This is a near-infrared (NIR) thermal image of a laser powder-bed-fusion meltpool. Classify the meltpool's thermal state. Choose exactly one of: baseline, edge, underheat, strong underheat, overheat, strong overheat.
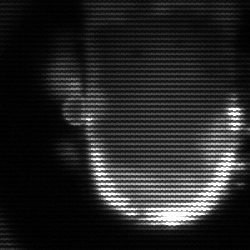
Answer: baseline